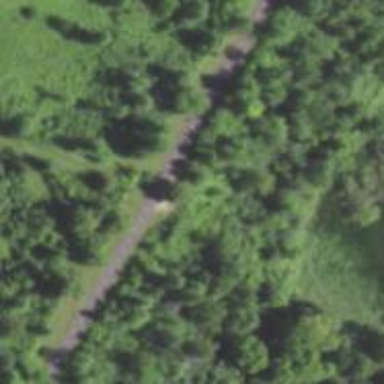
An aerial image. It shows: Asphalt cycleway.